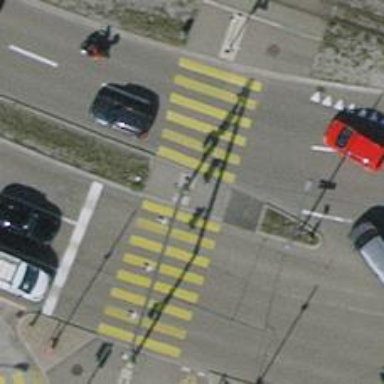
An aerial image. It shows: Asphalt footway with zebra crossing. Both the footway and the cycleway have asphalt surfaces.